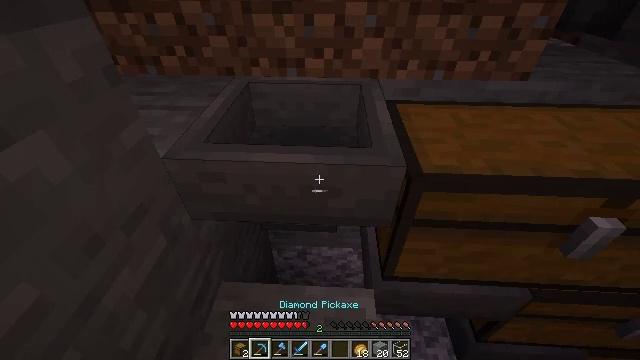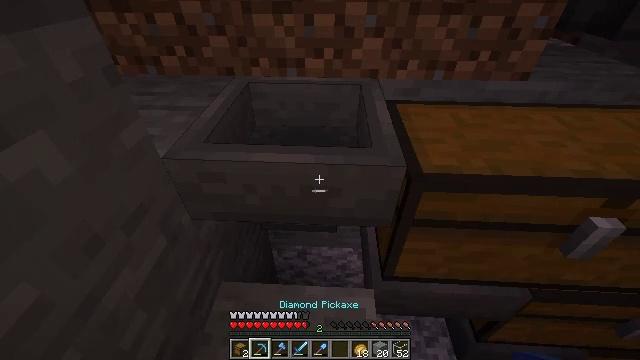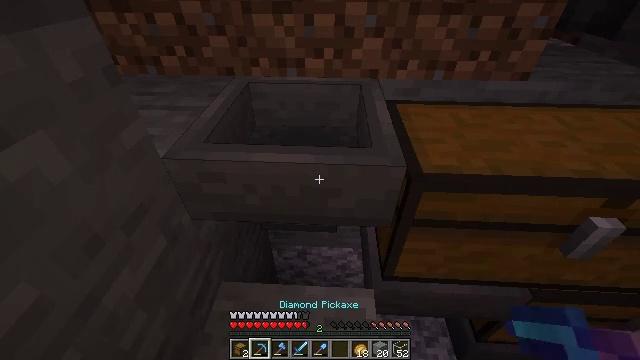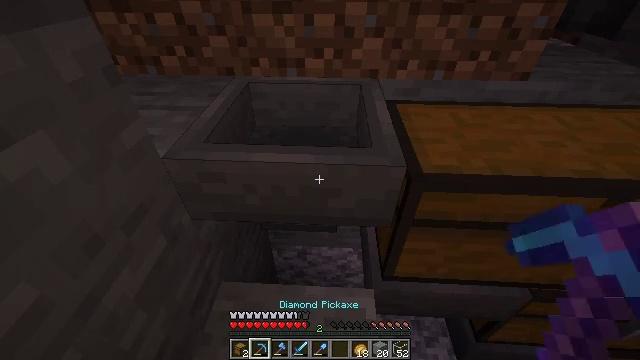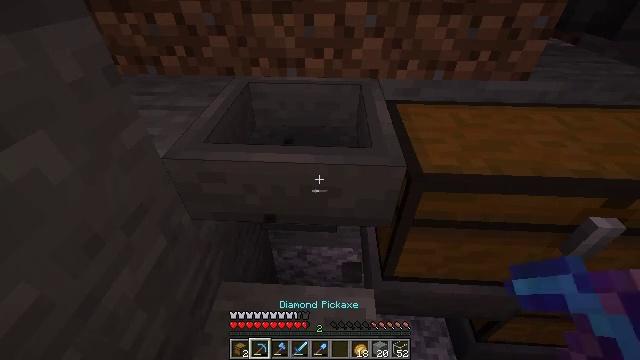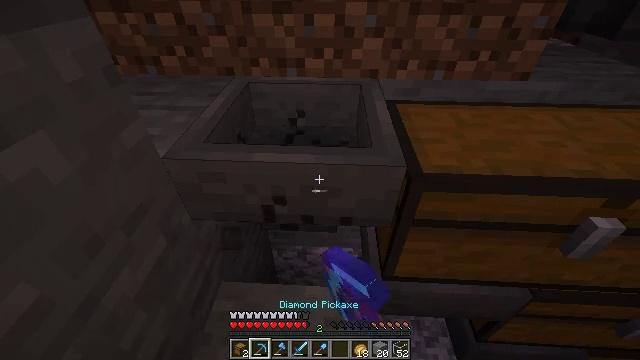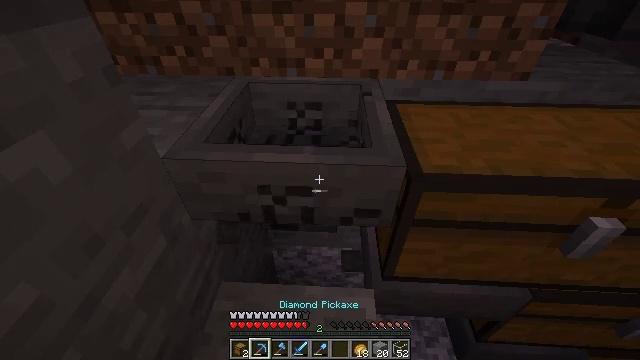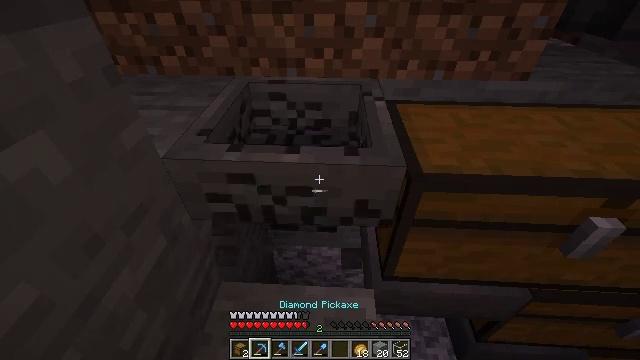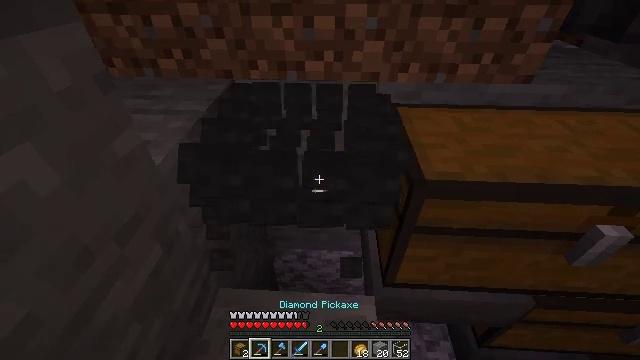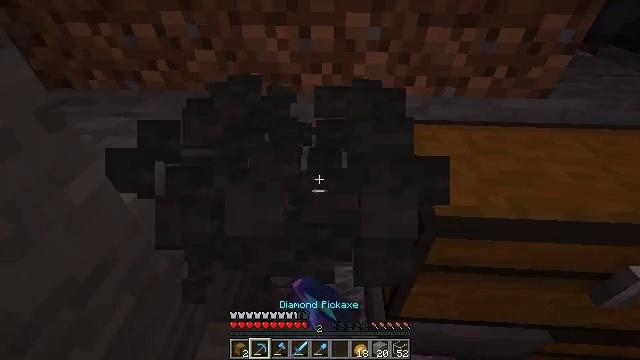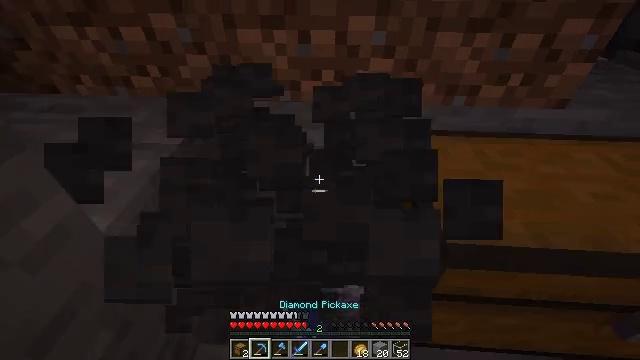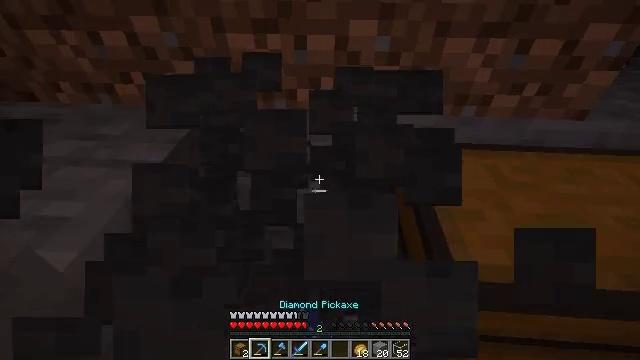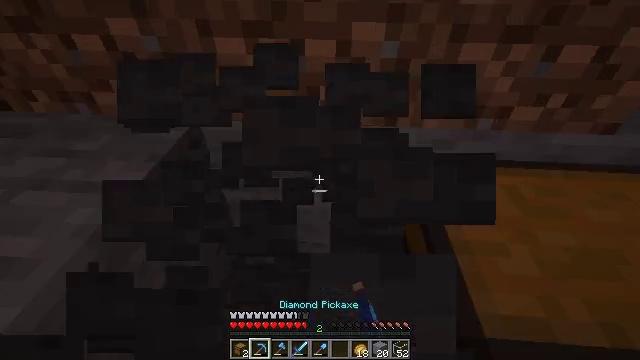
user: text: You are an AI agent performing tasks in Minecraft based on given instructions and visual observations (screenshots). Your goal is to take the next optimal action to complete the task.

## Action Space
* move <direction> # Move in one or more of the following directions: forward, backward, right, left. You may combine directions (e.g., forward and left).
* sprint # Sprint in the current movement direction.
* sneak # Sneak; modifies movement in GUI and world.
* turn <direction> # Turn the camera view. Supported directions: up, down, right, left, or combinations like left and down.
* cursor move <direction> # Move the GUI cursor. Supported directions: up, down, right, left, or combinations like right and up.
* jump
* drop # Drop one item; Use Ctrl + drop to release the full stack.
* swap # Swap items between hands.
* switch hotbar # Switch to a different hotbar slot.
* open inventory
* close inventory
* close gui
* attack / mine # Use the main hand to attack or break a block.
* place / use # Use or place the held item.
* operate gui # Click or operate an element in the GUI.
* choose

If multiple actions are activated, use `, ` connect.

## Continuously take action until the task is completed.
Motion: motion action
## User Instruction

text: Collect the hopper by mining it.
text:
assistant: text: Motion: no_op
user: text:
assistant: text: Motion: no_op
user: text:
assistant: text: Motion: no_op
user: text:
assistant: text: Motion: attack / mine
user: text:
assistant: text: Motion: attack / mine
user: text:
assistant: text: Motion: attack / mine
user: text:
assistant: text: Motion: attack / mine
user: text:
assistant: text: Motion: move forward, attack / mine
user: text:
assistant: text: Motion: move forward, attack / mine
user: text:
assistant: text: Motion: move forward, attack / mine
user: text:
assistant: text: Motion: move forward, attack / mine
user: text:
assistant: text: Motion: move forward, attack / mine
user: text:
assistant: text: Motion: attack / mine